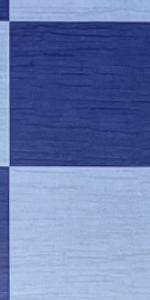
Label: Empty